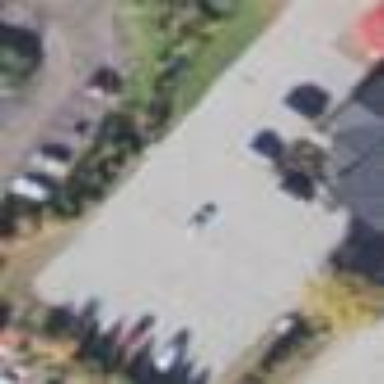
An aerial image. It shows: Parking area.